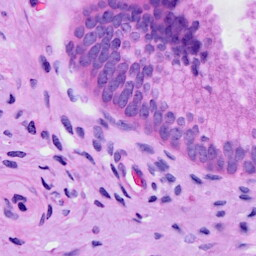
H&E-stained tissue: Cervix